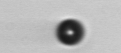
Label: bead